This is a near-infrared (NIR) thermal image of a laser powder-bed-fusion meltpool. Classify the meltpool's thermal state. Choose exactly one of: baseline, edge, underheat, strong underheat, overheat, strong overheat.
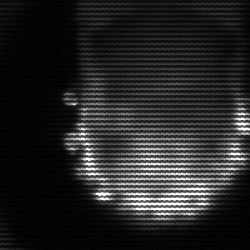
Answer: baseline